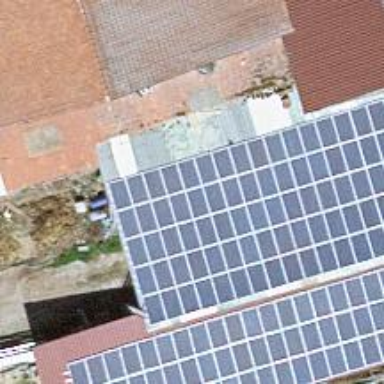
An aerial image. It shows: Solar power generator using photovoltaic method with solar photovoltaic panel types.